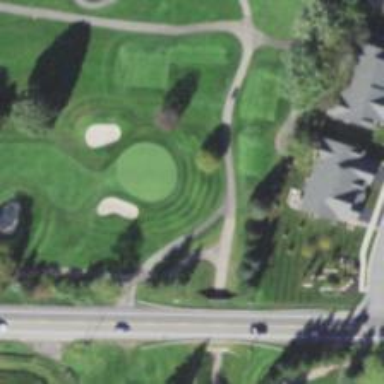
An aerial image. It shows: Path for golf carts.